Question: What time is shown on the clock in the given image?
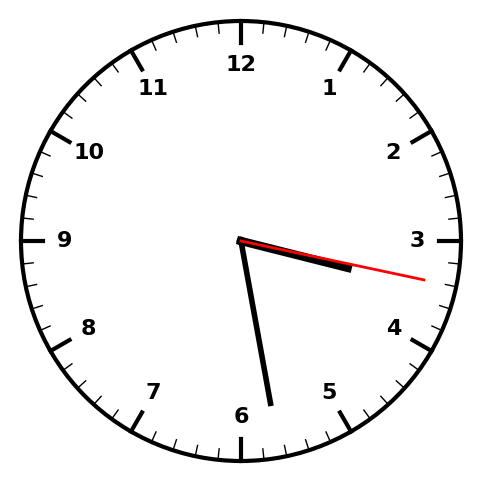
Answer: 03:28:17